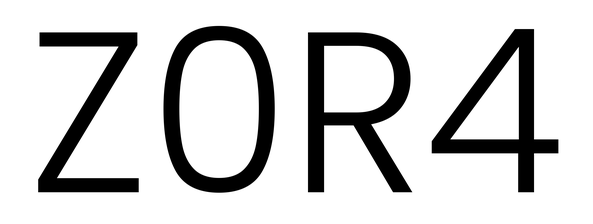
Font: Poppins-Light